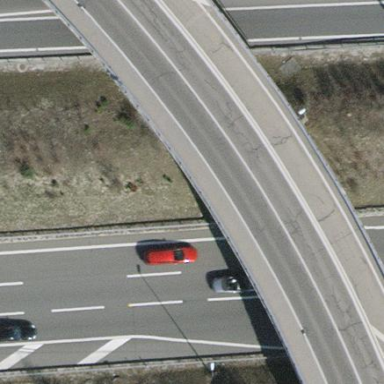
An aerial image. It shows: Man-made bridge.